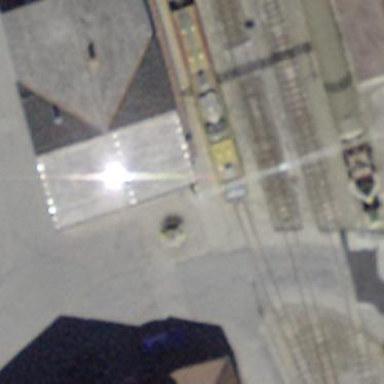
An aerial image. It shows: Train station building.